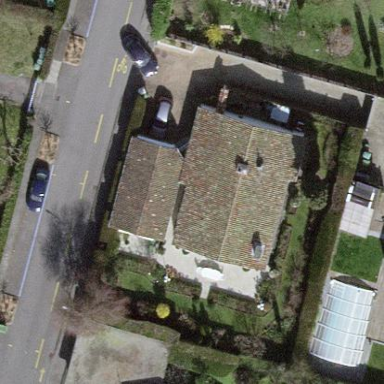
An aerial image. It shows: Garden enclosed by fence.